Field crop: maize
Growth stage: 2
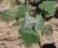
Species: chenopodium